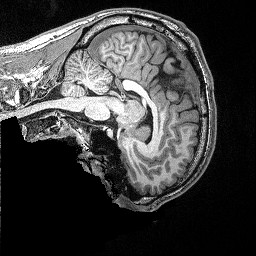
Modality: T1w
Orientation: sagittal
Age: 24
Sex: male
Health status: healthy
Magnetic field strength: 3 T
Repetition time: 2.53 s
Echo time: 0.00331 s